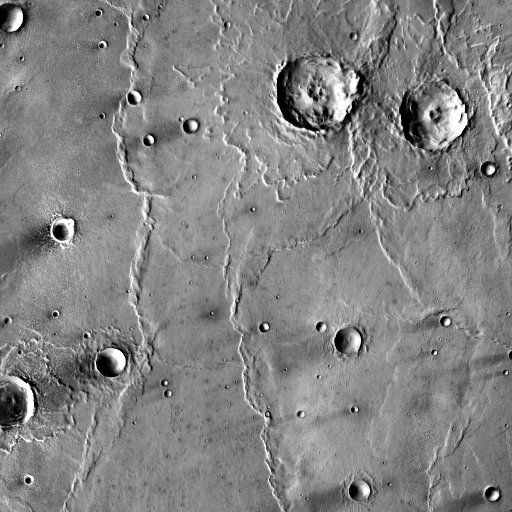
Crater classes present: Background, Other, Layered, Buried